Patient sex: M
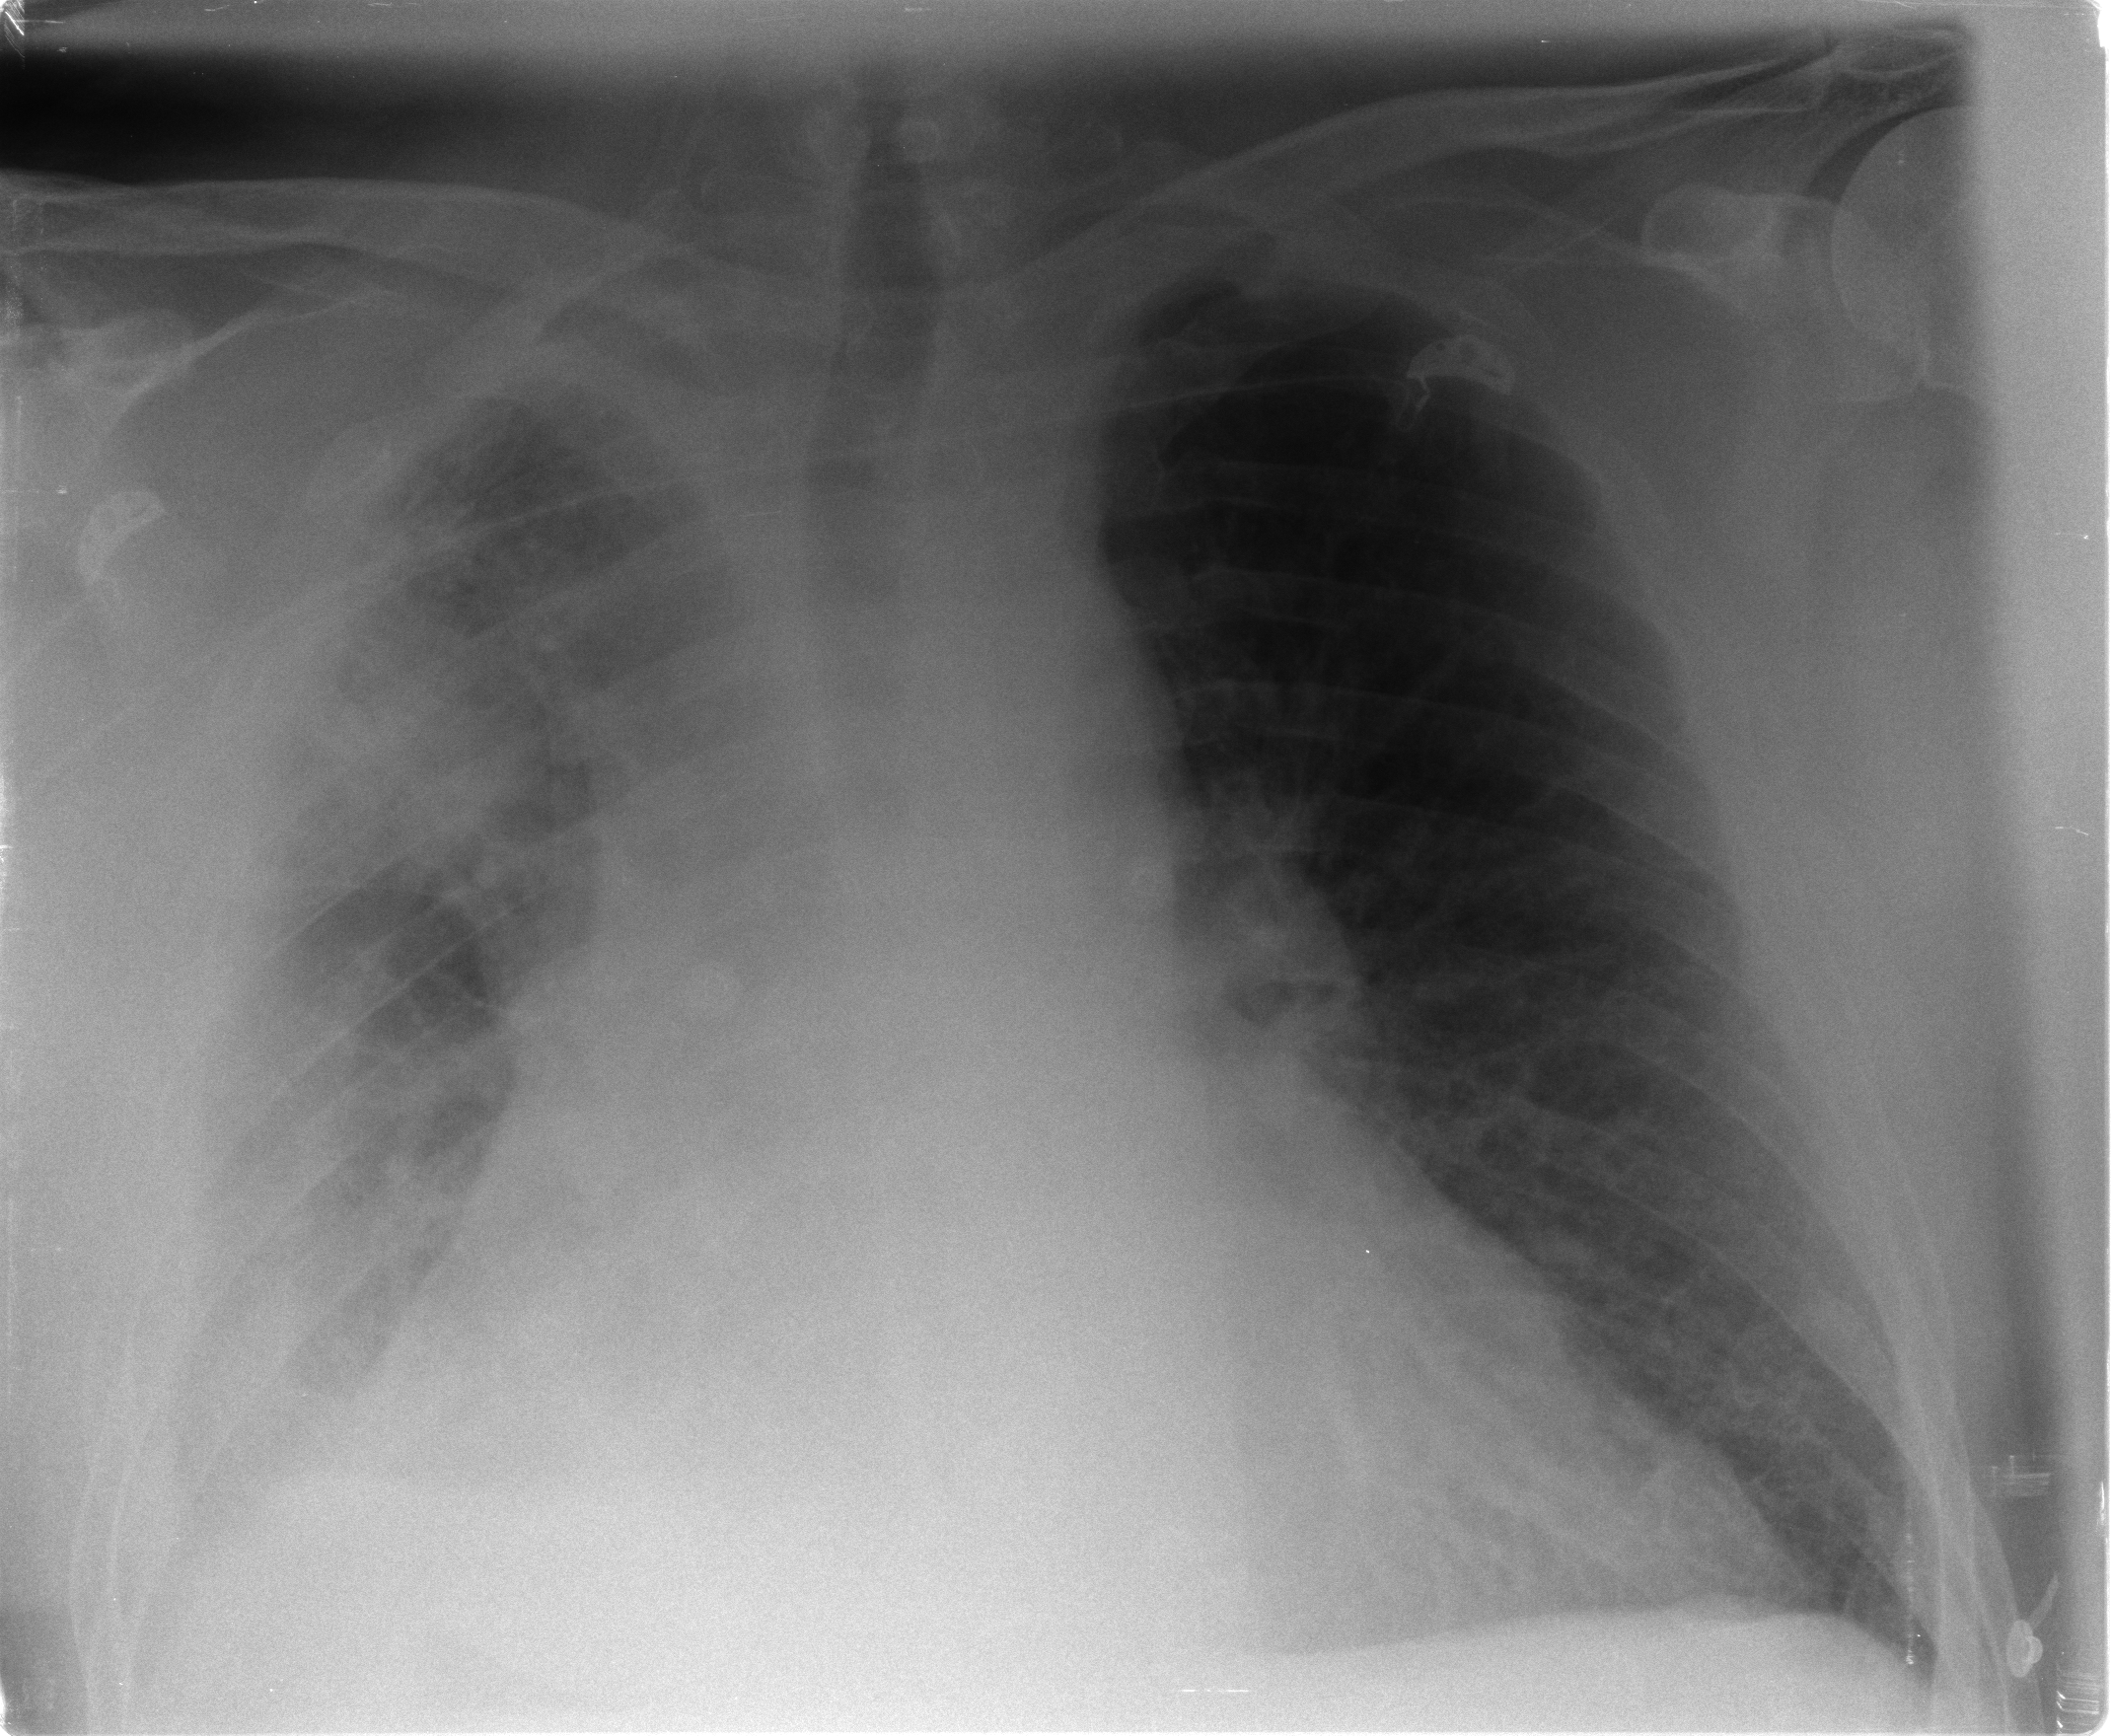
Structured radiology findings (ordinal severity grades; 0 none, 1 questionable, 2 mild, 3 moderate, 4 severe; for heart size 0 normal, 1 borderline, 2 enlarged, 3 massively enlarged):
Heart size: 2
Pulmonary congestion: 0
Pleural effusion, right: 2
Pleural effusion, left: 0
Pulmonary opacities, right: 3
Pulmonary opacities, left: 0
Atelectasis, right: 3
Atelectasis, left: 0